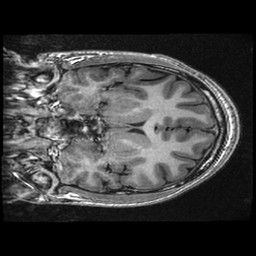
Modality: T1w
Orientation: coronal
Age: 19
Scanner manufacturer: ge
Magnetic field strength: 3 T
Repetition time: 0.00824 s
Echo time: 0.003108 s